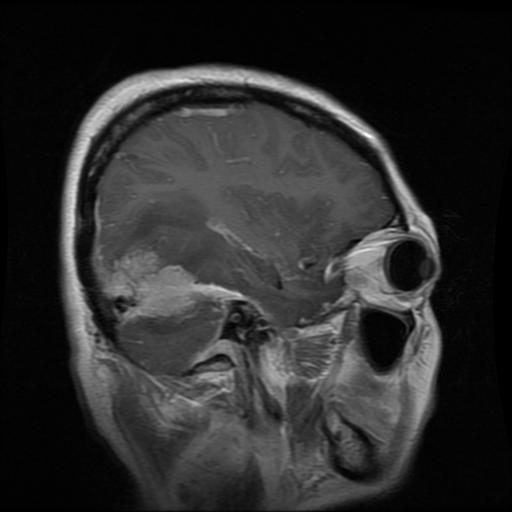
Label: meningioma